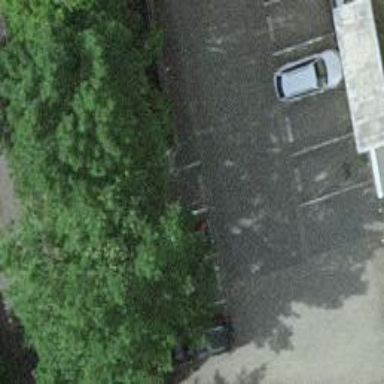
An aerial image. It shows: Parking entrance.